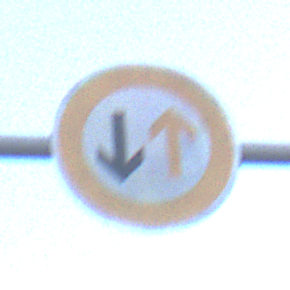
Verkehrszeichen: VorrangDesGegenverkehrs
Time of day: SunriseSunset
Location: Outdoor (Urban)
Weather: PartlyCloudy
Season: NotSpecified
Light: Natural